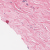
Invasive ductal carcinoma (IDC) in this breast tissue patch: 0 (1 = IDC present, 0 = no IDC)